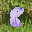
Label: 8